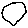
Label: circle